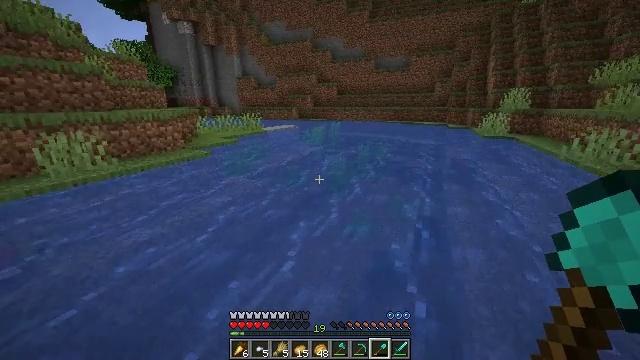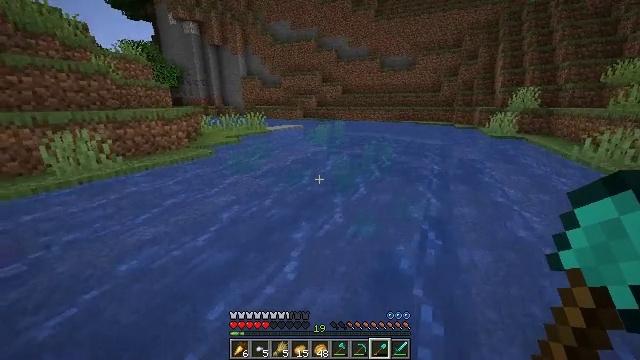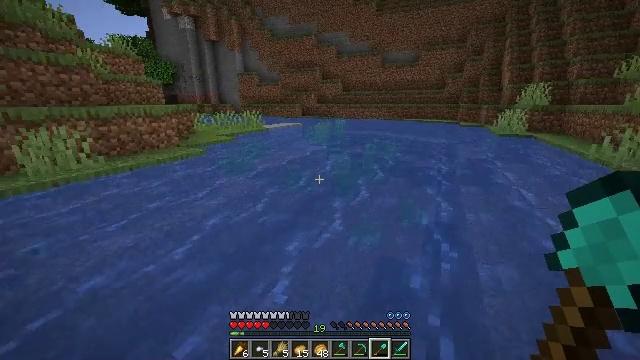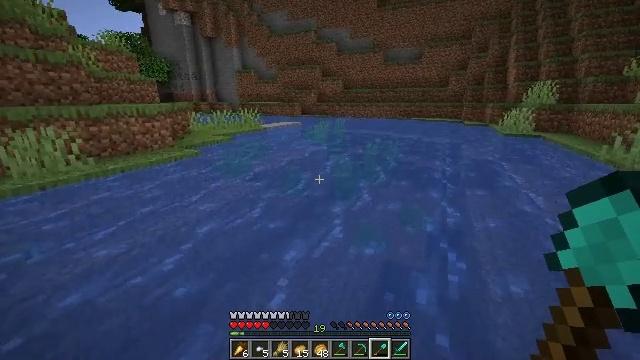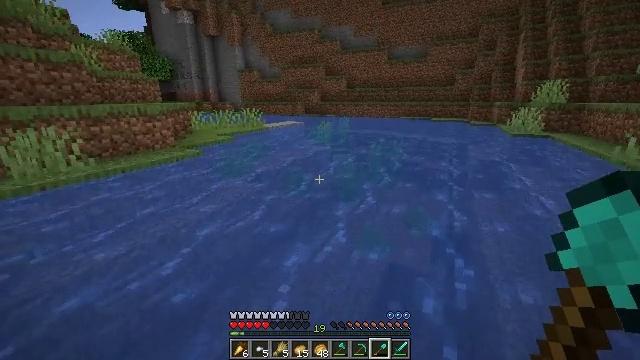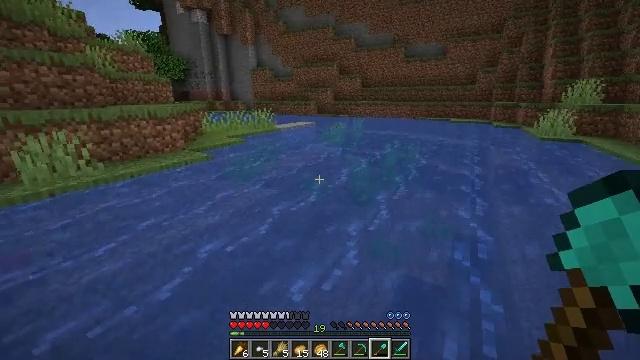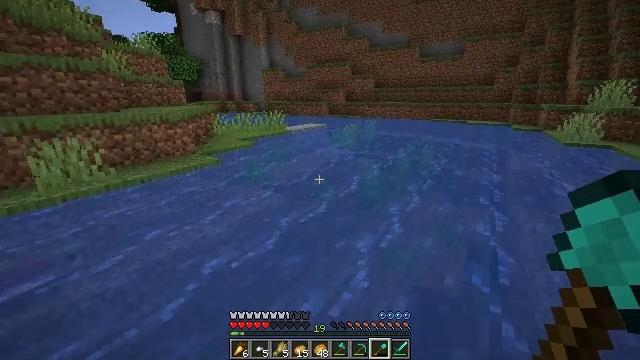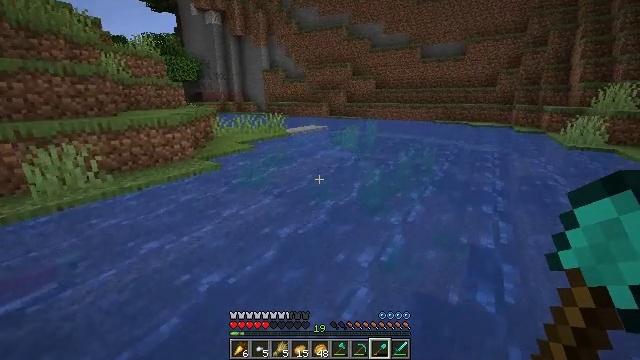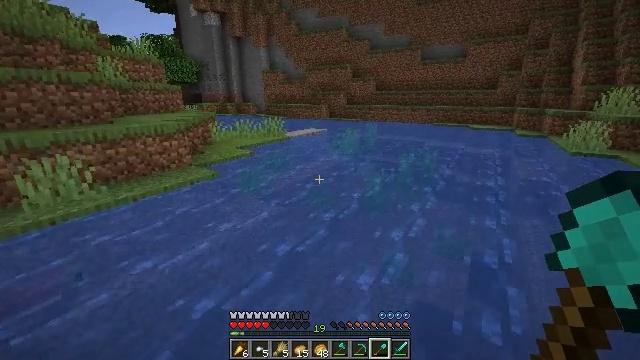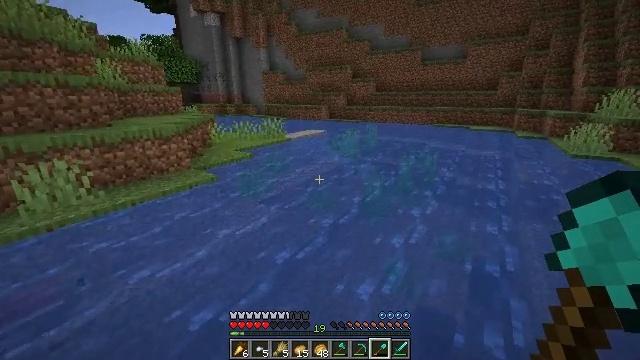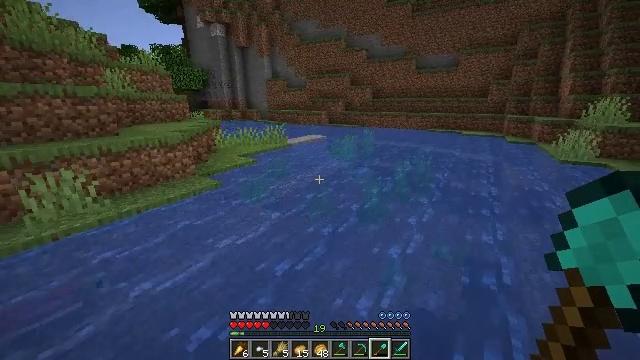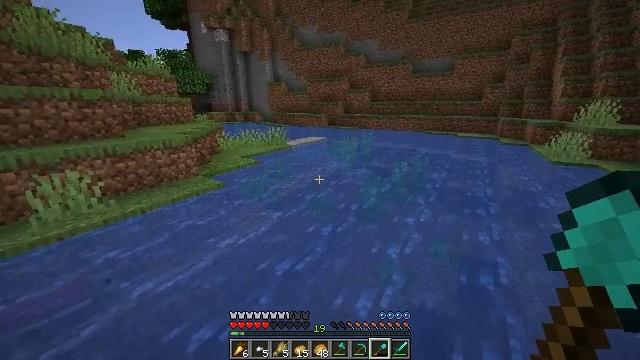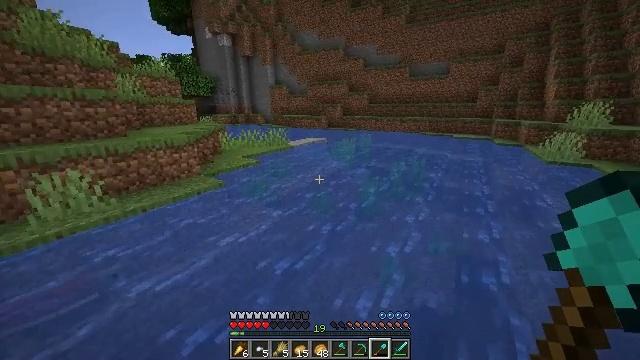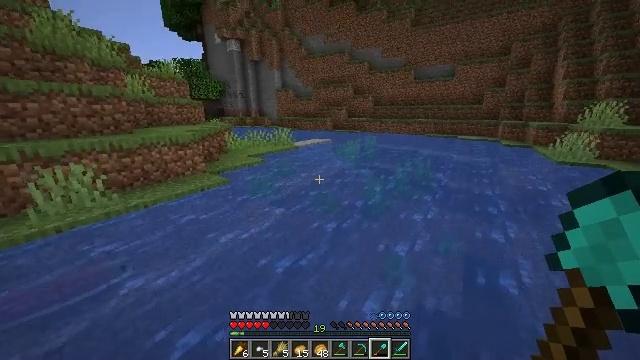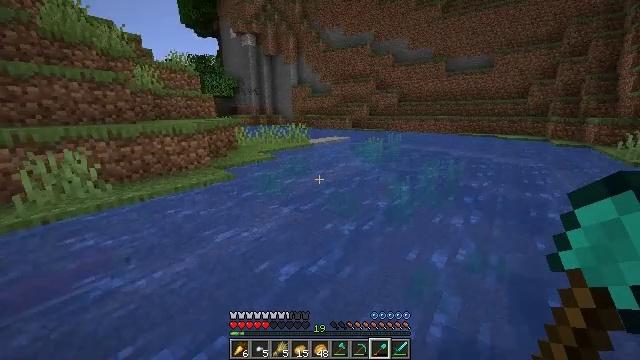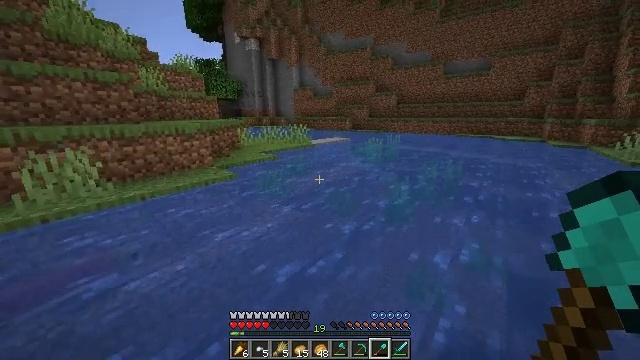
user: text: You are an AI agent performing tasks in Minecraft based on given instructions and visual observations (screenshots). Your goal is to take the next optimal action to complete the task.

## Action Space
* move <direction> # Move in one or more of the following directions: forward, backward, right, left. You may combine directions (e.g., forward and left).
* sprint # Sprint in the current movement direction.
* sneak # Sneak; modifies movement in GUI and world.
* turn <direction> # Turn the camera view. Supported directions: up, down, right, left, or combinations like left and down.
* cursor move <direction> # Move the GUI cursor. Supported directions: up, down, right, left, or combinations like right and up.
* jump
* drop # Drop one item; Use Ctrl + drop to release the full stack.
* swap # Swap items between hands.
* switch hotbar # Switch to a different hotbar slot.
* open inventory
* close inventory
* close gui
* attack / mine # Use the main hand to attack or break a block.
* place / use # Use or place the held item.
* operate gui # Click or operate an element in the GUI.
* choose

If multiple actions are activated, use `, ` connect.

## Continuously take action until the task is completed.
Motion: motion action
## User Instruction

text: Mine the clay from the riverbed.
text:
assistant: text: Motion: move forward, sprint, turn left, jump
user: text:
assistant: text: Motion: move forward, sprint, jump
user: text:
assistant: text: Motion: move forward, sprint, jump
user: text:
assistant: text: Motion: move forward, sprint, jump
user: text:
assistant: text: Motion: move forward, turn left, jump
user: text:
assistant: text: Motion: move forward, turn left, jump
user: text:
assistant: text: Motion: move forward, sprint, jump
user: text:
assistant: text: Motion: move forward, sprint, jump
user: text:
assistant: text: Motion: move forward, sprint, jump
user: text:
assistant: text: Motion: move forward, jump
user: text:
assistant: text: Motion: move forward, jump
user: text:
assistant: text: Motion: move forward, jump
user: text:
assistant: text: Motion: move forward, sprint, turn left, jump
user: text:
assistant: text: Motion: move forward, sprint, turn left and up, jump
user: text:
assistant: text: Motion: move forward, sprint, jump
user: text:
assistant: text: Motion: move forward, jump
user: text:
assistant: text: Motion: move forward, jump
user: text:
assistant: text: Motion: move forward, jump
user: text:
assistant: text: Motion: move forward, sprint, jump
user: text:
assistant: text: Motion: move forward, sprint, jump
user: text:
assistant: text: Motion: move forward, sprint, jump
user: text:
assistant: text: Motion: move forward, sprint, jump
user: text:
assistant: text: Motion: move forward, jump
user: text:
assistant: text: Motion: move forward, jump
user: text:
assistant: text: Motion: move forward, jump
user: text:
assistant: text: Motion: move forward, jump
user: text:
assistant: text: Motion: move forward, sprint, jump
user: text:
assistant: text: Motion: move forward, sprint, jump
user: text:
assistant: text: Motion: move forward, sprint, jump
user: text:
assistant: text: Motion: move forward, sprint, jump